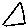
Label: triangle